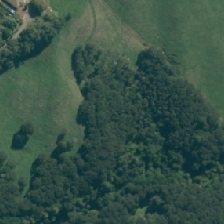
Land cover: broadleaved_indigenous_hardwood